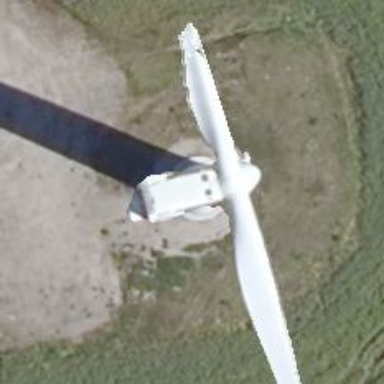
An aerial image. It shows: Wind generator powered by Vestas horizontal axis wind turbine.